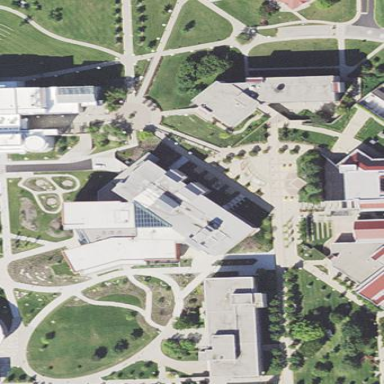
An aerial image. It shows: University building.